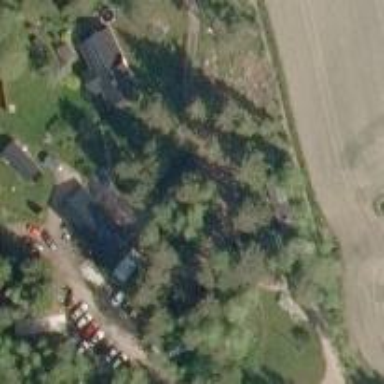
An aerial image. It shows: Farmyard area.